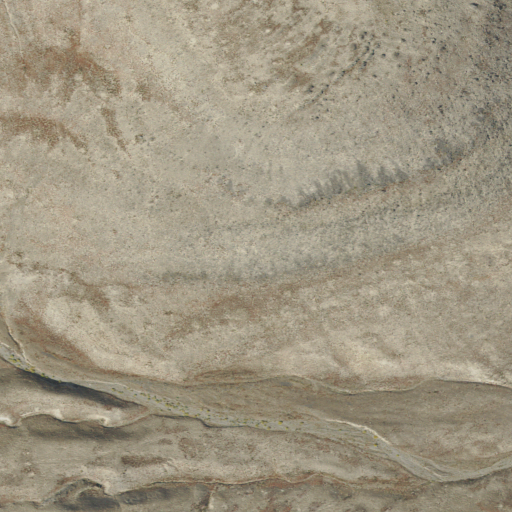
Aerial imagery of mountains in Utah named Lakeside Mountains containing only grassland